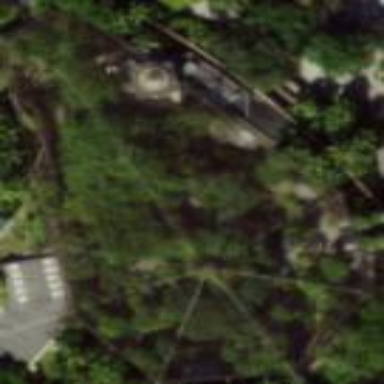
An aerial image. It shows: Aviary in the zoo.